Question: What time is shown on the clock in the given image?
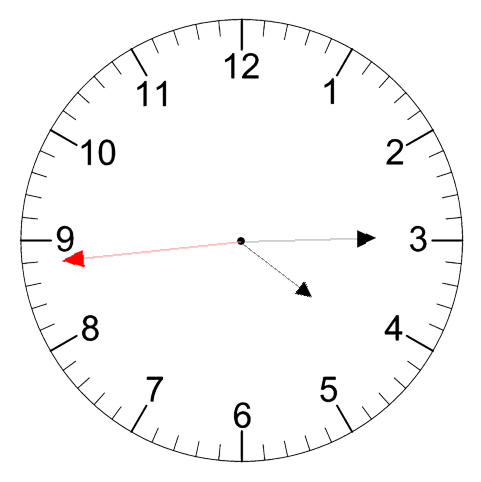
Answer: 04:14:44